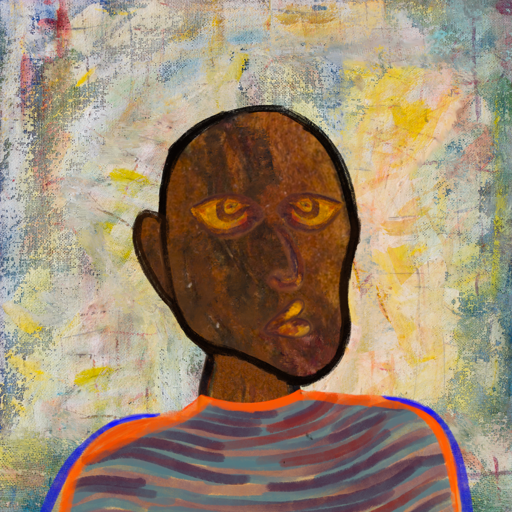
Background: Irani, Head And Neck Side: Mosgoul, Face Side: Comrade, Bust: Experience, Hair Side: Blank, Head Accessory: Blank, Second Necklace: Blank, Necklace: Blank, Baby: Blank